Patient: sex M, age 61
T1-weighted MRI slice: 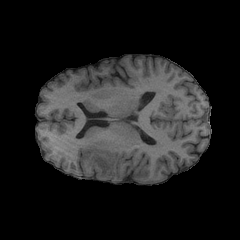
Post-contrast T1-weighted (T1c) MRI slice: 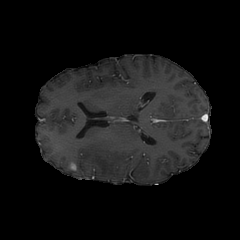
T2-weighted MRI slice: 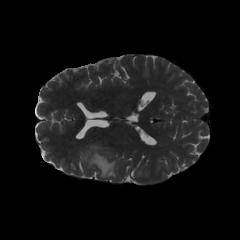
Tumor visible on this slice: yes
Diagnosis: Glioblastoma, IDH-wildtype
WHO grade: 4